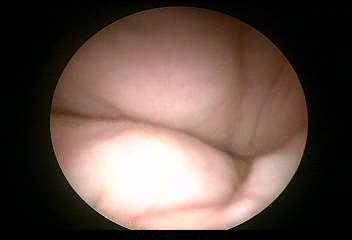
Modality: WLC
Class: Normal mucosa
Bladder cancer association: No